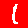
Digit: 1